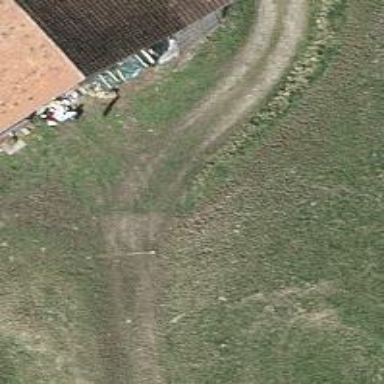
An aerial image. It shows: Track with very rough surface.